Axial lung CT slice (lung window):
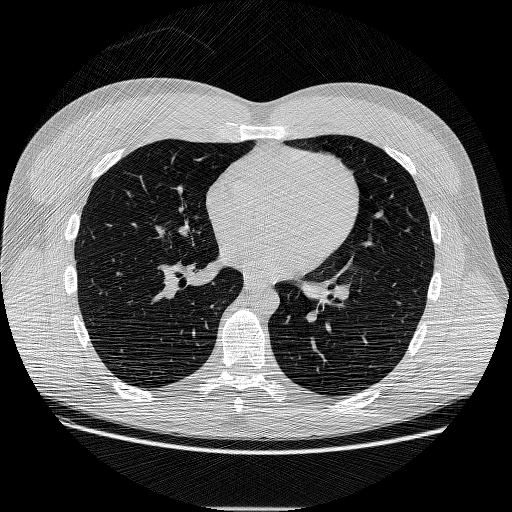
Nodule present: no